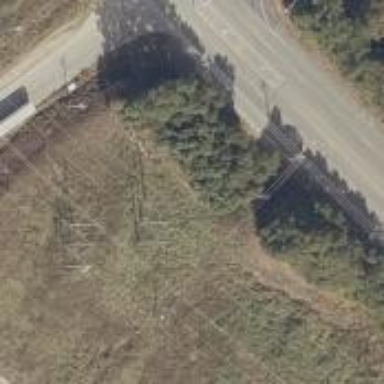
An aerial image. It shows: Power pole.